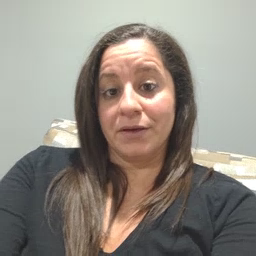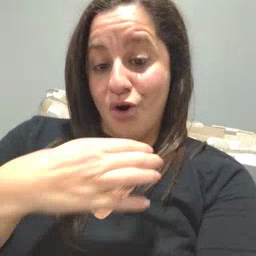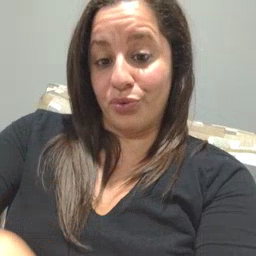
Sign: hungry